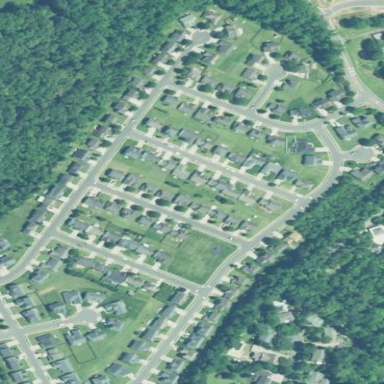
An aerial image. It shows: Residential area composed of single-family homes.